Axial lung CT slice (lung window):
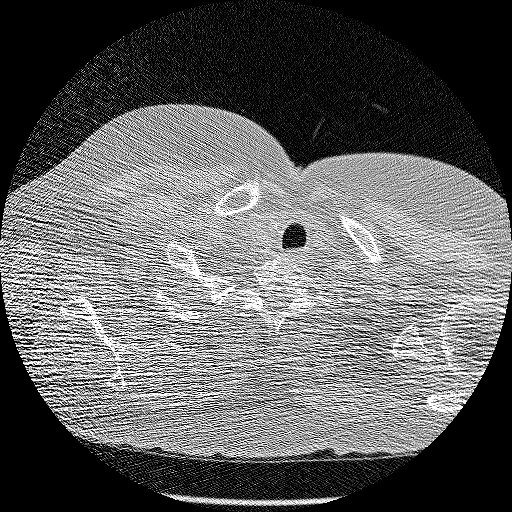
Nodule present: no